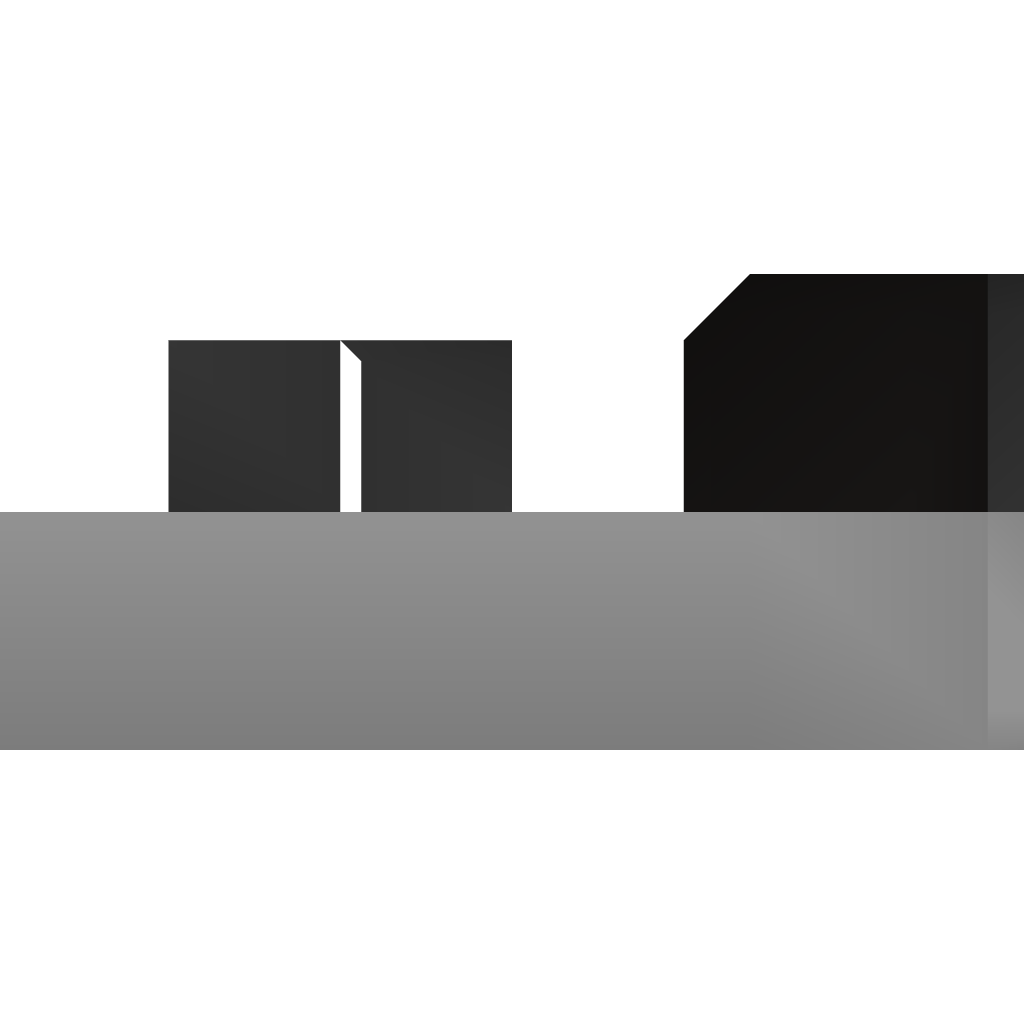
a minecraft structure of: Snow Mansion